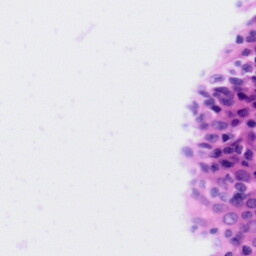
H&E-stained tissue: Tonsil